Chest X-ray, AP view. Patient: 70 years old, sex M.
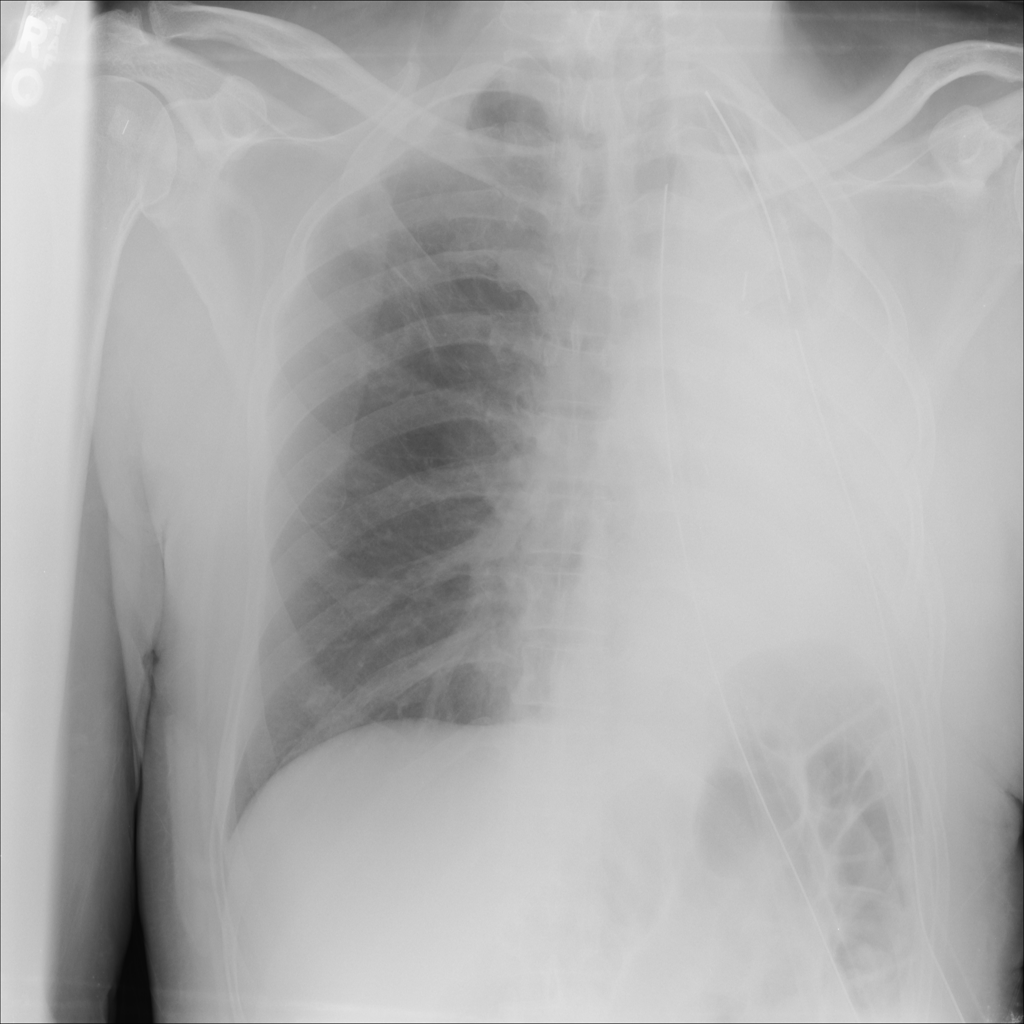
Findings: Atelectasis